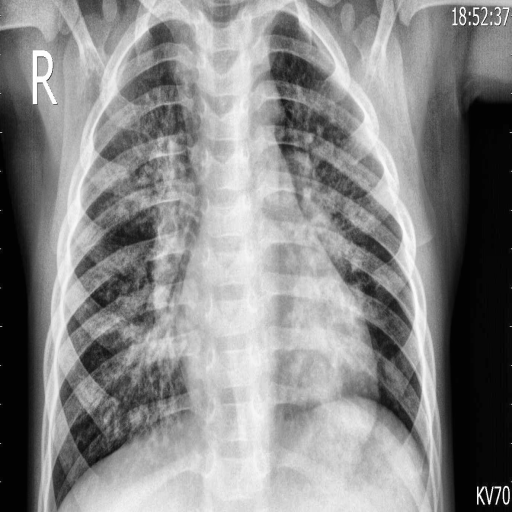
Finding: PNEUMONIA